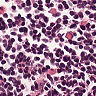
Metastatic tissue present: no